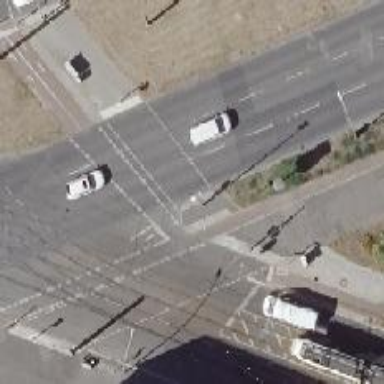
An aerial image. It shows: Asphalt footway with crossing that has traffic signals and island.